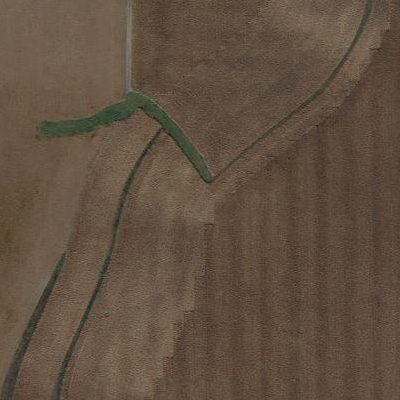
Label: Field